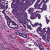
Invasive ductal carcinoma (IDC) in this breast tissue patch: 1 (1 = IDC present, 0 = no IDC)